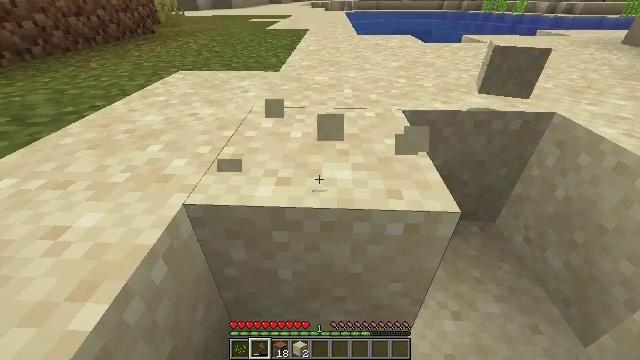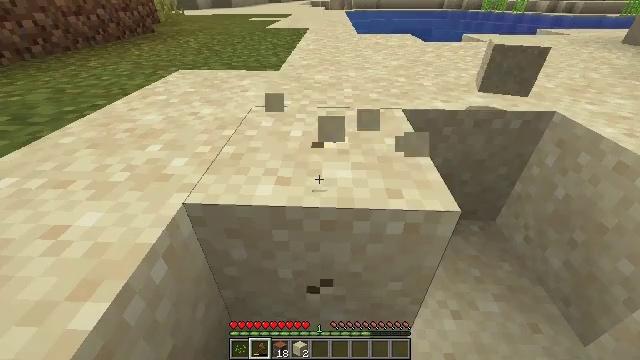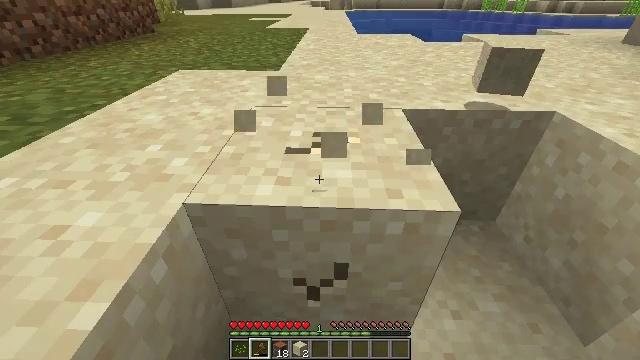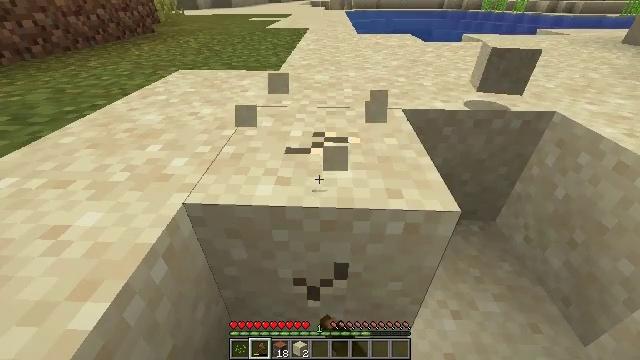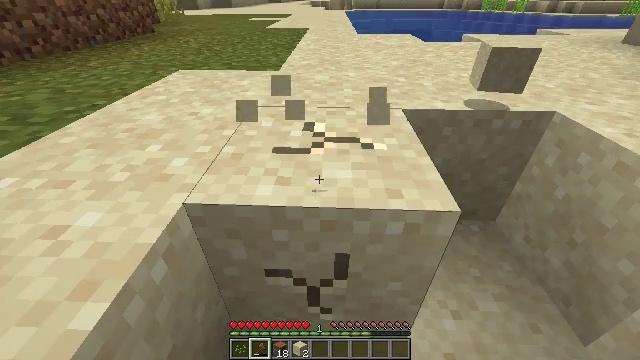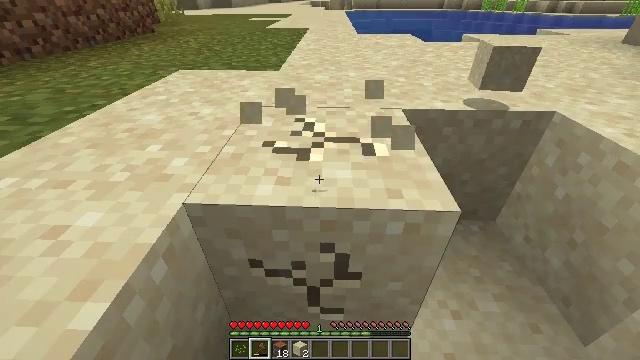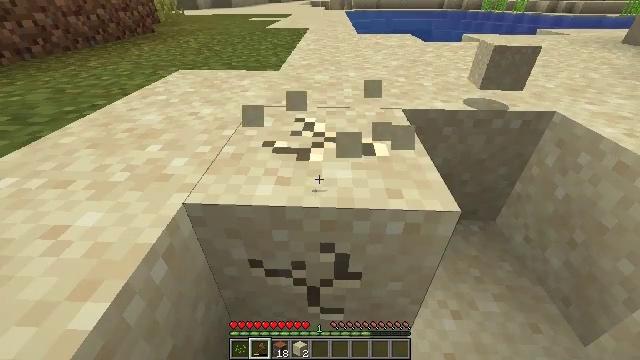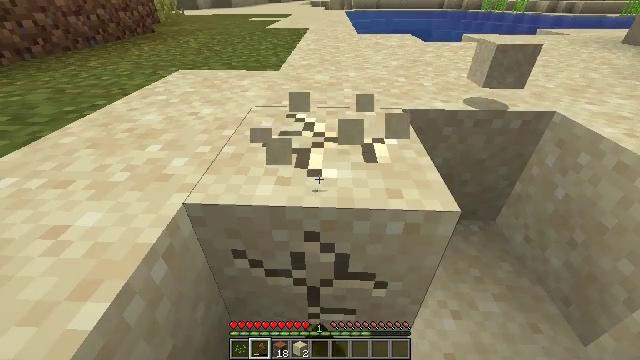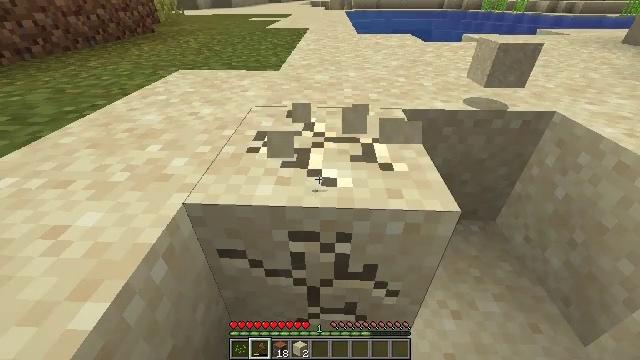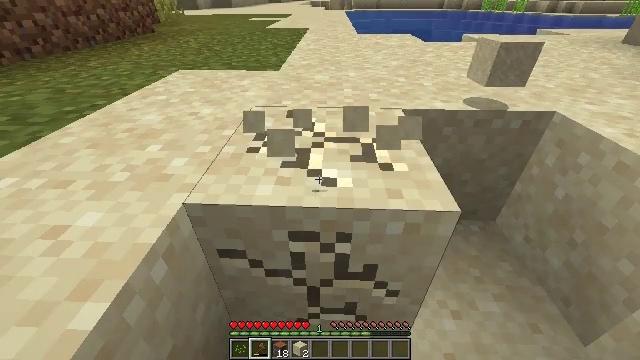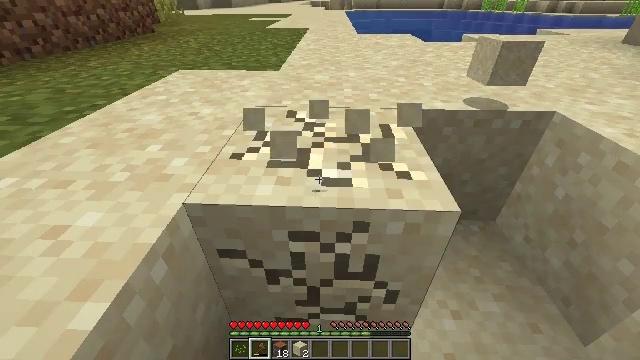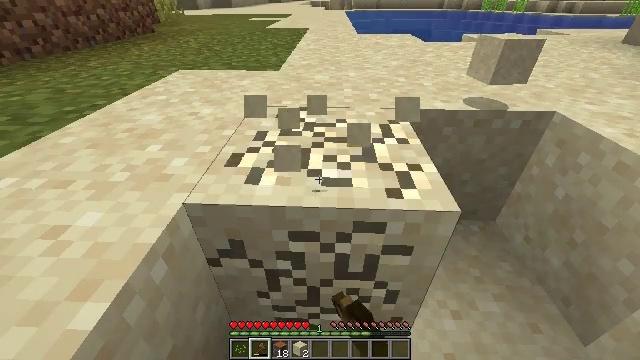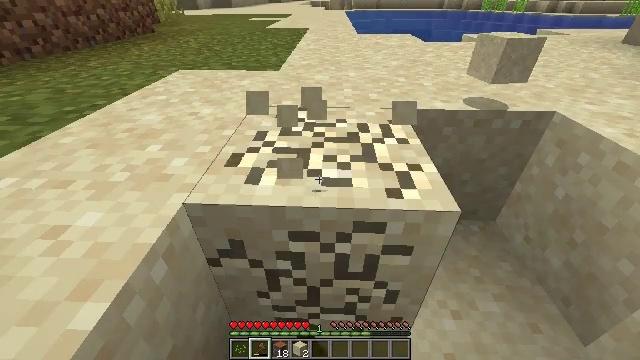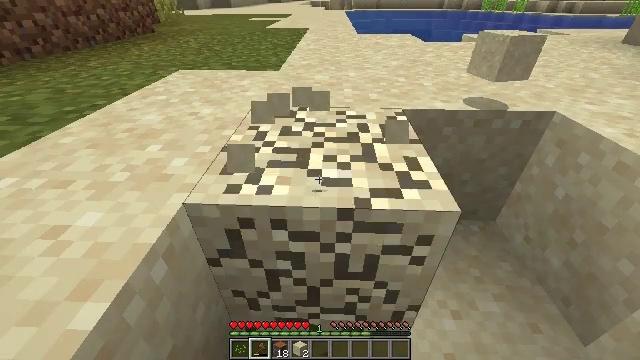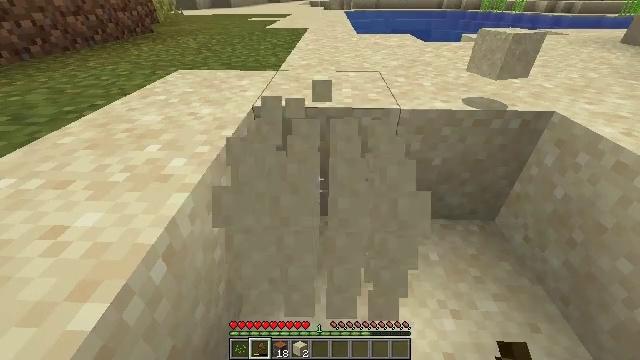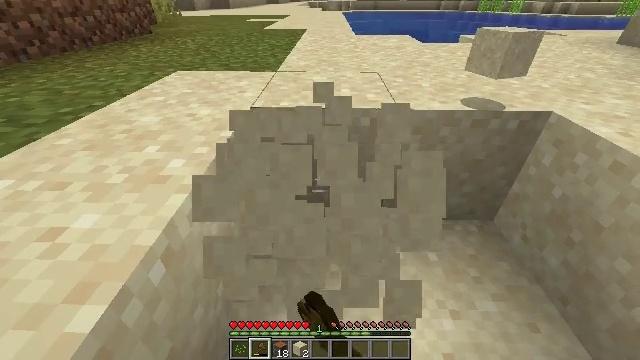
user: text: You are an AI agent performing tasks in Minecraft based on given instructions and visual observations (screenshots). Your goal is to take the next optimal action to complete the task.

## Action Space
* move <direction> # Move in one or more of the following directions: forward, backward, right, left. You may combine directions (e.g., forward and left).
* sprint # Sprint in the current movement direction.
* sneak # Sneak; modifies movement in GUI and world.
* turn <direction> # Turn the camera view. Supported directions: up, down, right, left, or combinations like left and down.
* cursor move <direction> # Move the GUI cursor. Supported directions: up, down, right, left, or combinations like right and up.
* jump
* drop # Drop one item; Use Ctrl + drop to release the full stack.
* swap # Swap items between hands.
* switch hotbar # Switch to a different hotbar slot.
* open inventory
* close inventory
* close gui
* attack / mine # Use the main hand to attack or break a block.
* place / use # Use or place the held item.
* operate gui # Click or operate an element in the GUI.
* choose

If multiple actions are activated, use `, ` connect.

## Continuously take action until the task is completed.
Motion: motion action
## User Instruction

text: Dig up some sand.
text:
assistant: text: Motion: attack / mine
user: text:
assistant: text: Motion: attack / mine
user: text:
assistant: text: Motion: attack / mine
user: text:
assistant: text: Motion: attack / mine
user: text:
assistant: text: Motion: attack / mine
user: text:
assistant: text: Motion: attack / mine
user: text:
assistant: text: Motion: attack / mine
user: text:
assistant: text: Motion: attack / mine
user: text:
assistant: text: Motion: attack / mine
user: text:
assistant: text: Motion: attack / mine
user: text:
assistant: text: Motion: attack / mine
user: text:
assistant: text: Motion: attack / mine
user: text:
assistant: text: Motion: attack / mine
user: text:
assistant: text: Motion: attack / mine
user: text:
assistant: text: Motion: attack / mine
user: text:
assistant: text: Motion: attack / mine
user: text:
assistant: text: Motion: turn up, attack / mine
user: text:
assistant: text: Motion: attack / mine
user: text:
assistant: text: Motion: attack / mine
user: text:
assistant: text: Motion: turn up, attack / mine
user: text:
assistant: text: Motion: move forward, turn up, attack / mine
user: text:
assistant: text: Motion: move forward
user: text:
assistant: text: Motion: move forward, attack / mine
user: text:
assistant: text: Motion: move forward, attack / mine
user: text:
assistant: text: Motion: attack / mine
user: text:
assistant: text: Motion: attack / mine
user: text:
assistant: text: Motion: attack / mine
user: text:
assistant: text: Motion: attack / mine
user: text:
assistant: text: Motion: attack / mine
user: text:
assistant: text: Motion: attack / mine